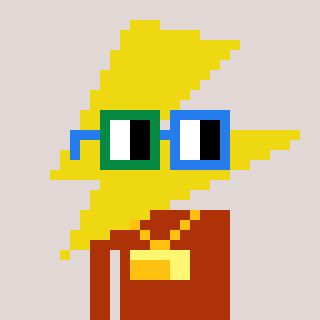
a pixel art character with square green and blue glasses, a lightning bolt-shaped head and a hotbrown-colored body on a warm background